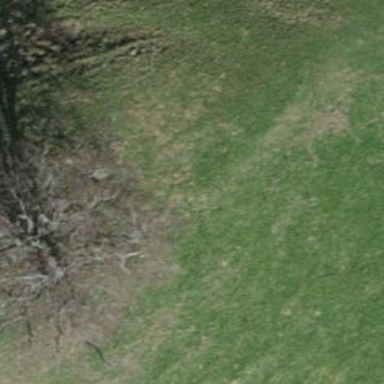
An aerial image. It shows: Semi-deciduous broadleaved tree with lush foliage.